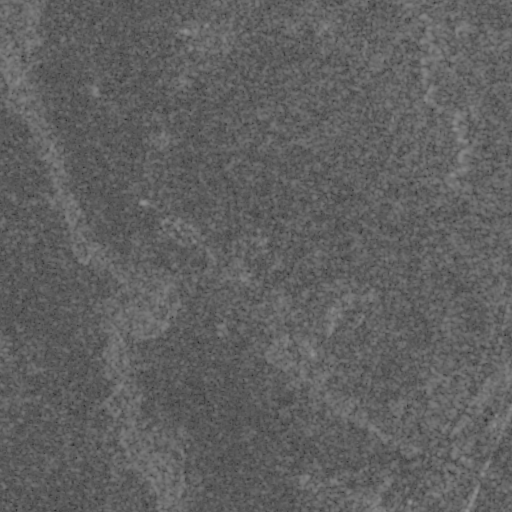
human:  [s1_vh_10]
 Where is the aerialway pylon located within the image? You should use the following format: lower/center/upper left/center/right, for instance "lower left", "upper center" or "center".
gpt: The aerialway pylon is located in the lower left of the image.
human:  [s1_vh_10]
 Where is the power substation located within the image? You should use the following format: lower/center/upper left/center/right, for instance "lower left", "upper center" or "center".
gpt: The power substation is located in the center left of the image.
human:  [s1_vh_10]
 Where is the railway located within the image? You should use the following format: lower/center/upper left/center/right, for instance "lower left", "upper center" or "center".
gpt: The railway is located in the right of the image.
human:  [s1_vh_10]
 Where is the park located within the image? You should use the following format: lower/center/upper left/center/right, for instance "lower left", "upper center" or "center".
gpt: There is no park in the image.

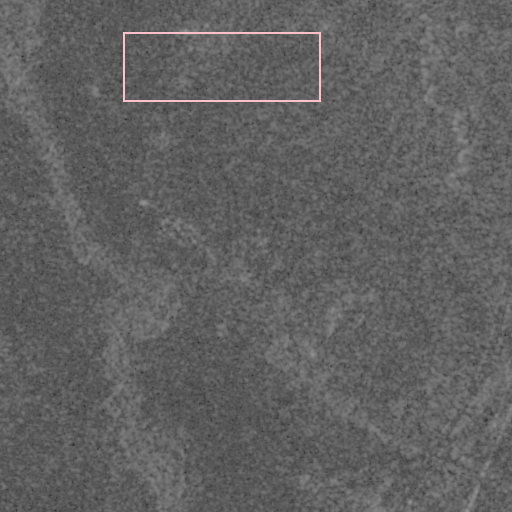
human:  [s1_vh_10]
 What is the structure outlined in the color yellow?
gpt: There is no yellow outline.
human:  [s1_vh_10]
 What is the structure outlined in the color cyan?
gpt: There is no structure outlined in cyan.